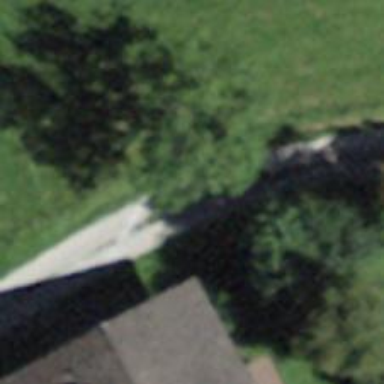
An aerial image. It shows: Residential road with fine gravel surface.